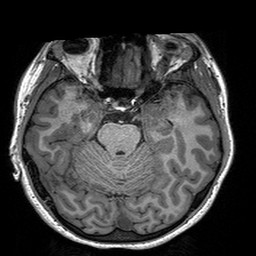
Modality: T1w
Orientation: coronal
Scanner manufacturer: siemens
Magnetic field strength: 3 T
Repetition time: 2.3 s
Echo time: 0.00298 s